Question: I do have a problem with my commit history. Well, it isn't actually a problem, since it's not affecting a problem, it's more a visual problem. Basically I'm working on a CakePHP project and I made quite a mess trying to add CakePHP as submodule, but then I gave up. The problem is that my history now looks like this (on Tower):

As you can see, the line stops and starts again, and before there's all the CakePHP history, the one of its git repository. What should I do to remove it all?! Thanks.
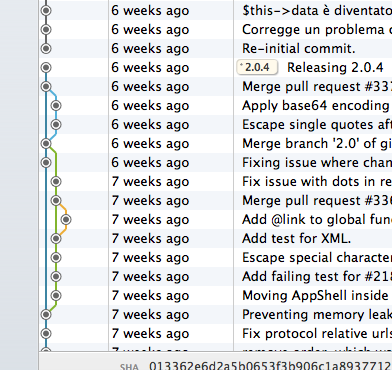
Answer: It looks like you accidentally pulled CakePHP into your project directly instead of adding it as a submodule. The simplest thing to do may be to delete the entire repo and start over (or create a new repo and only pull the master branch from your existing one). You could also try deleting all the refs left behind by the CakePHP fetch, but that's going to be some work, and it'll leave the objects in your repo for a few months, and it sounds like this is a new project anyway so just pulling the commits you care about into a fresh repo is likely to be simpler.
To create a new repo that just contains the master branch of your existing one, something like the following should work:
'''
mkdir newRepo
cd newRepo
git init
git fetch ../oldRepo/.git master:temp
git reset --hard temp
git branch -d temp
'''
This will only fetch the 'master' branch and nothing else. The bit with 'temp' is because git will otherwise refuse to fetch into the HEAD of a non-bare repo.
In any case, once you have a fresh repo, you should be able to just use
'''
git submodule add git://url/for/CakePHP.git path/to/submodule
'''
to add the submodule.